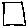
Label: square